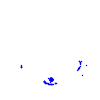
Particle: pion